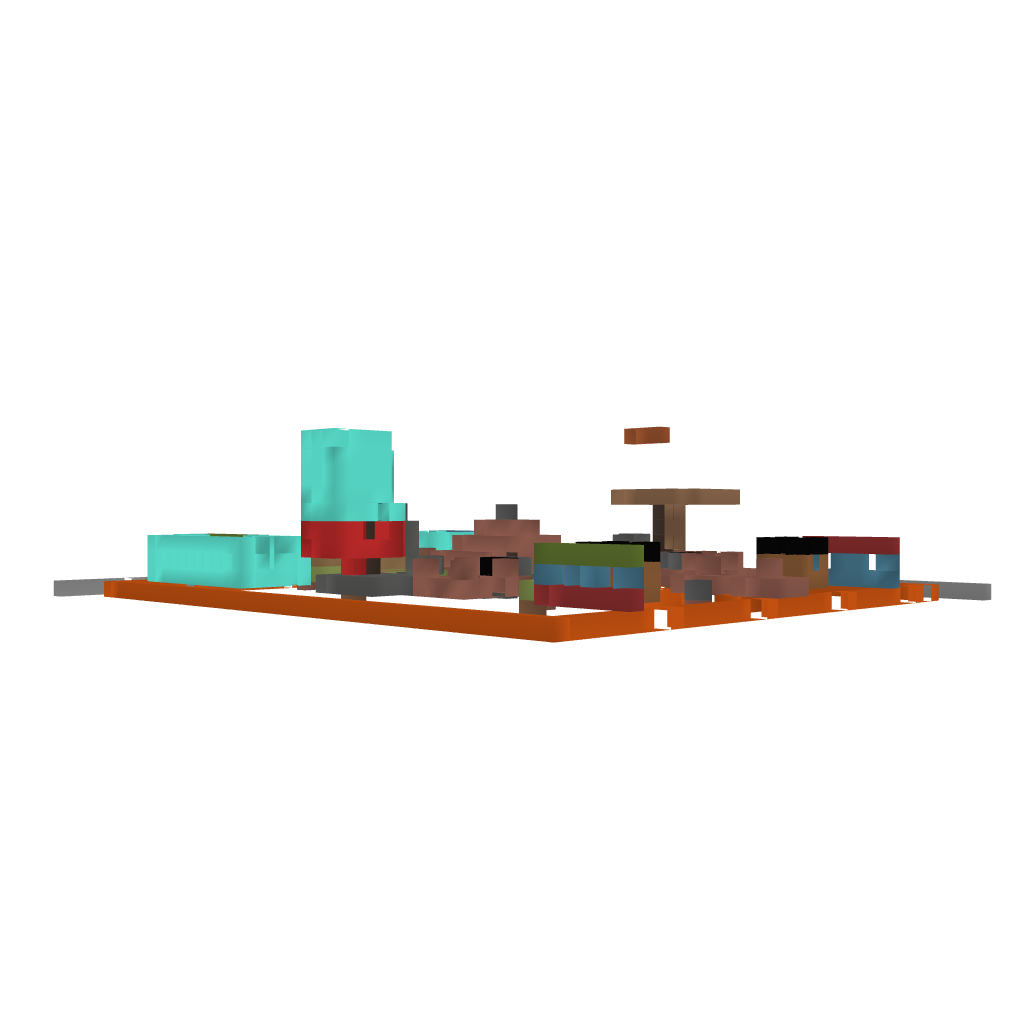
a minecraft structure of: GunFun